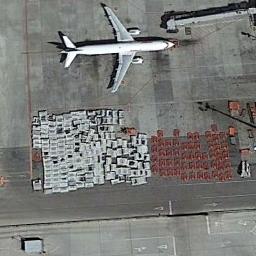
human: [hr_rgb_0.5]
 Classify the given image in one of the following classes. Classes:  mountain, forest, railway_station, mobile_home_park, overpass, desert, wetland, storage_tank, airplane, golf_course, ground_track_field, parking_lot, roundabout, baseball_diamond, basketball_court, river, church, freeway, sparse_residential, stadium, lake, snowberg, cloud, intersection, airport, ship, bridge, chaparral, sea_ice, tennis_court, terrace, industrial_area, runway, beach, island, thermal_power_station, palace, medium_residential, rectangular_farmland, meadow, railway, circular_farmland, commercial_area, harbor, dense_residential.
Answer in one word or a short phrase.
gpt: airplane